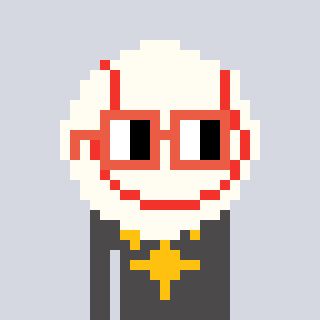
a pixel art character with square orange glasses, a baseball ball-shaped head and a grayscale-colored body on a cool background